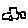
Label: car